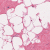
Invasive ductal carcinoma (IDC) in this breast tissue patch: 0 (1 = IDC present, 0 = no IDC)